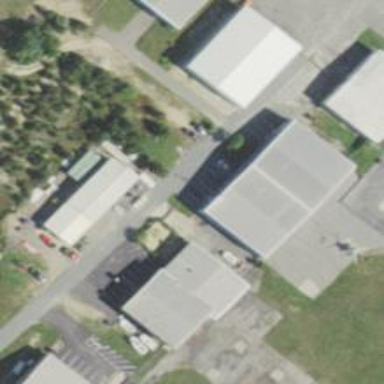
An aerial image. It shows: Hangar.